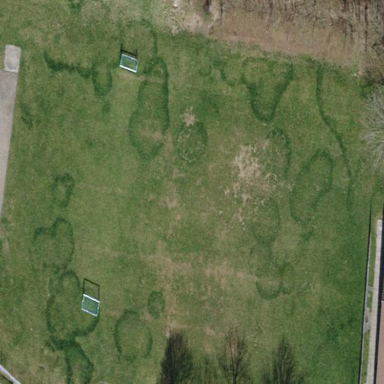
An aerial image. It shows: Soccer pitch designated for leisure and sports activities.